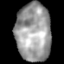
Tissue: lung
Cell type: Epithelial cells
Senescence score: 0.2218
Nuclear area (px): 1991
Mean DAPI intensity: 156.859